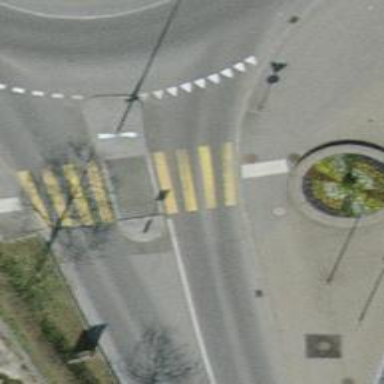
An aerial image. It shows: Marked crossing with pedestrian island.